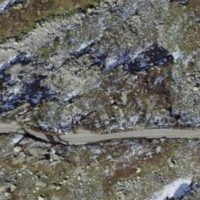
EUNIS habitat code: 31
Species observed at this site:
Marmota marmota